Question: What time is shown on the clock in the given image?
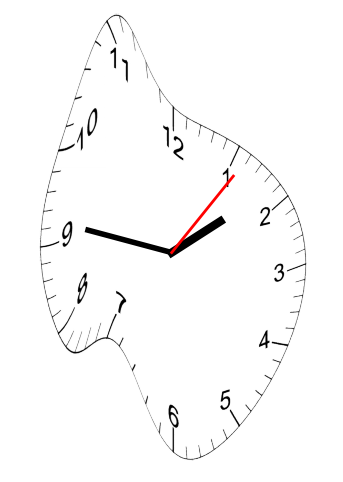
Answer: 01:46:06